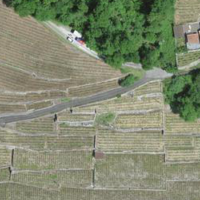
EUNIS habitat code: 40
Species observed at this site:
Apis mellifera